Question: I'm having a hard time figuring out how to determine the intersection of two NSBezierPath closed objects in cocoa. I did some research online and couldn't find the answer so far.
Here is what I have.

I need to write some kind of a method that would return true in all of these cases.
What I was thinking so far is to flatten the rectangle by using and then take each element (as a line segment) using to go through every point in it and checking if the second object (rectangle or ellipse) contains that point (using ).
However, I don't know how to go through all the points of a segment...
If anyone has any hint or idea that might help I would really appreciate it!
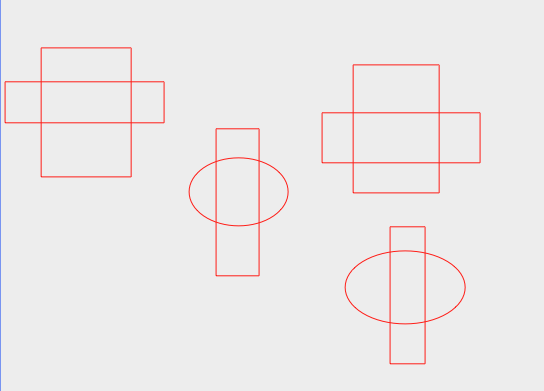
Answer: If you have 2 bezier path rectangles and know each of their frames, then you can use <URL>:
'''
NSRect rect1 = NSMakeRect(20.0, 150.0, 300.0, 100.0);
NSRect rect2 = NSMakeRect(100.0, 100.0, 100.0, 200.0);
[[NSColor redColor] set];
[NSBezierPath strokeRect:rect1];
[NSBezierPath strokeRect:rect2];
BOOL intersects = NSIntersectsRect(rect1, rect2);
NSLog(@"intersects == %@", (intersects ? @"YES" : @"NO"));
'''
Produces:

In this case, it would log 'intersects == YES'.